Field crop: maize
Growth stage: 2
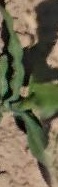
Species: maize